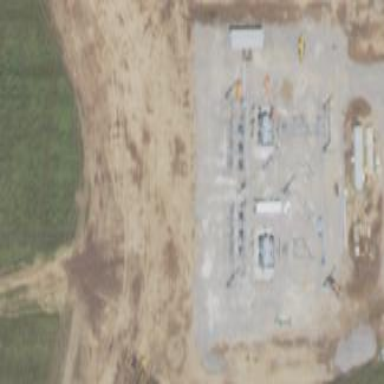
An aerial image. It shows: Power substation dedicated to generation.